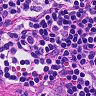
Metastatic tissue present: no